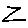
Label: zigzag